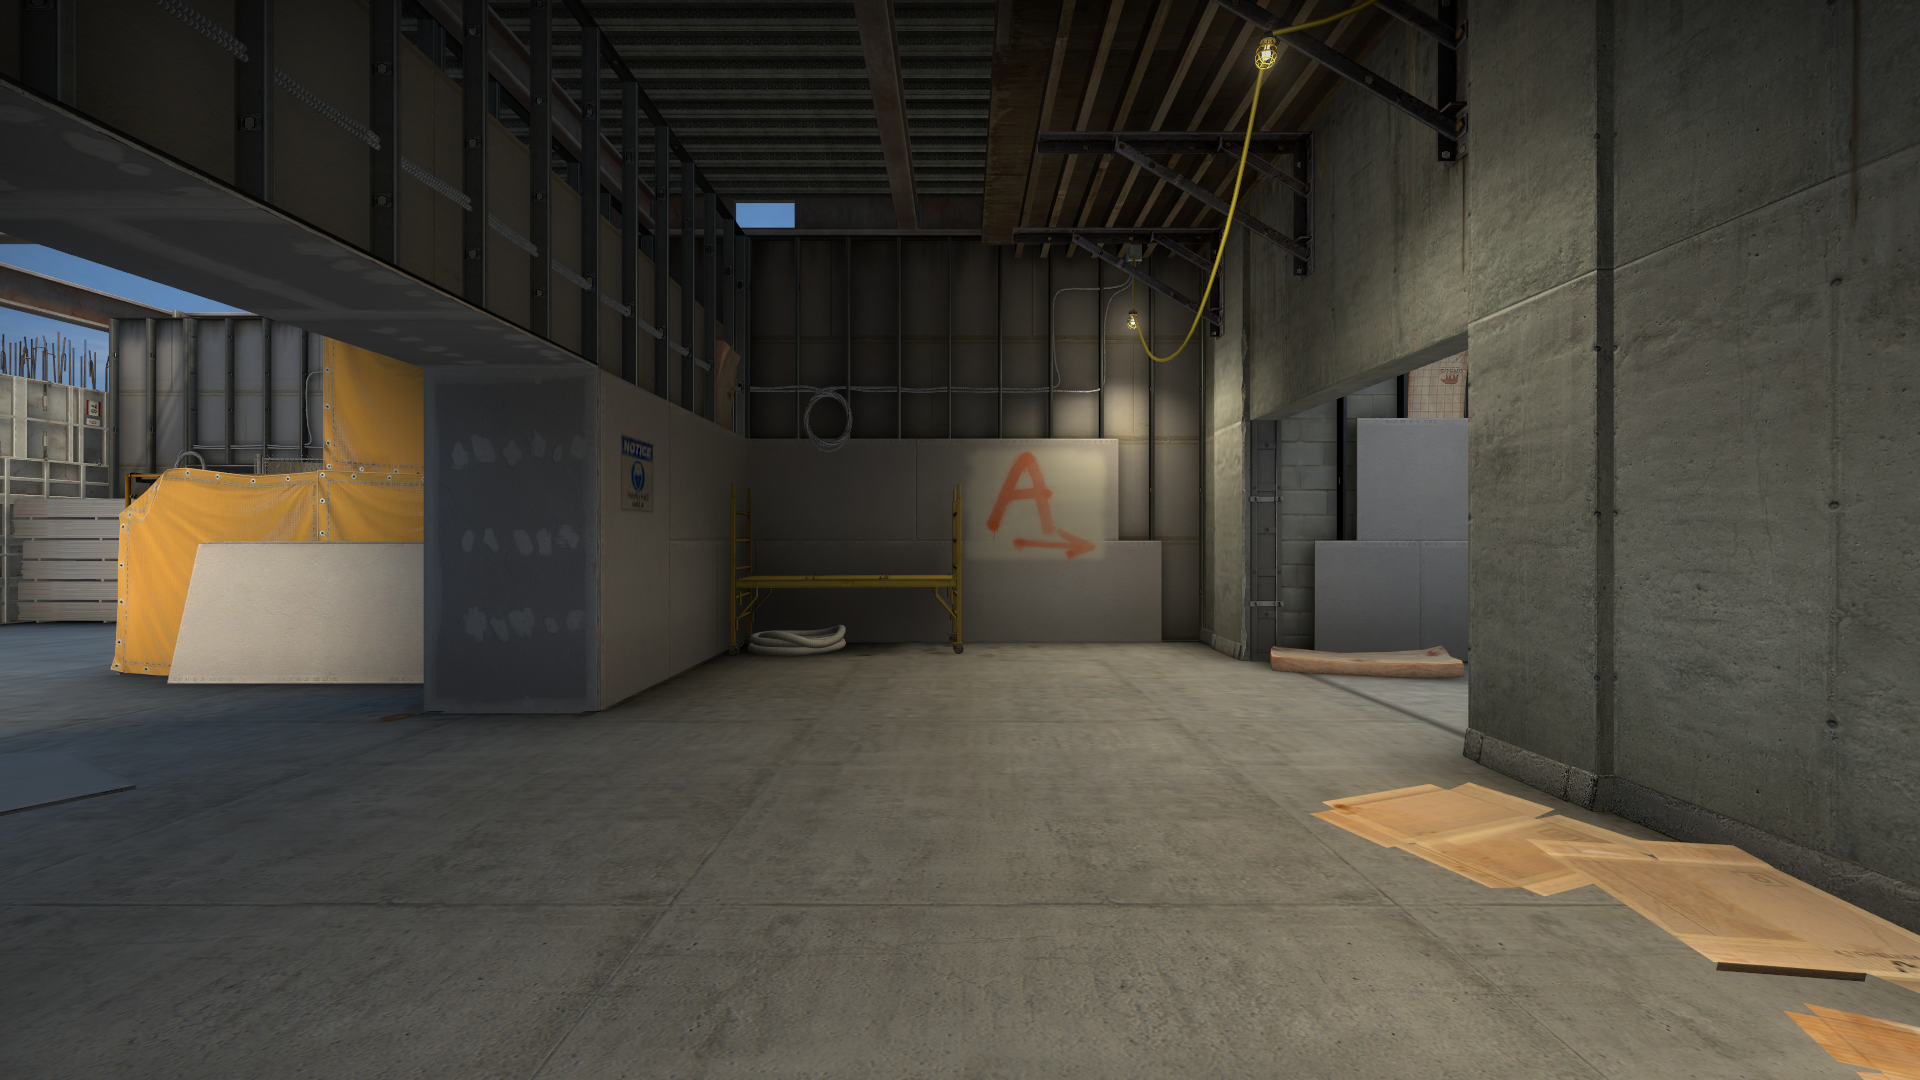
Map: de_vertigo